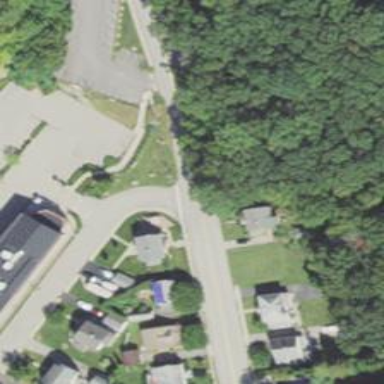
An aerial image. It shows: Residential driveway designated as service road.